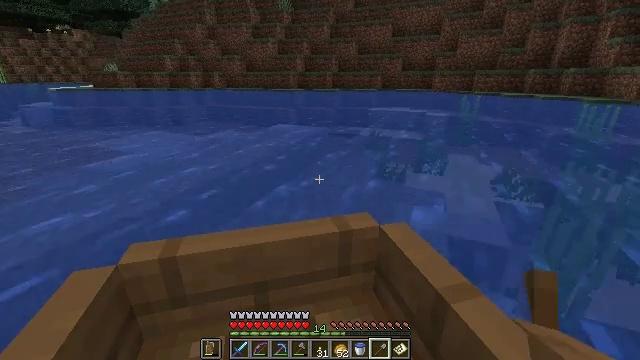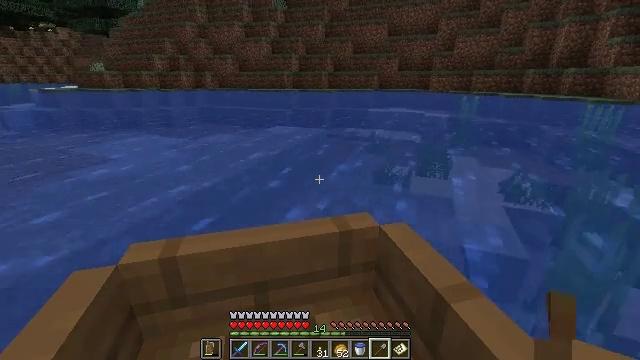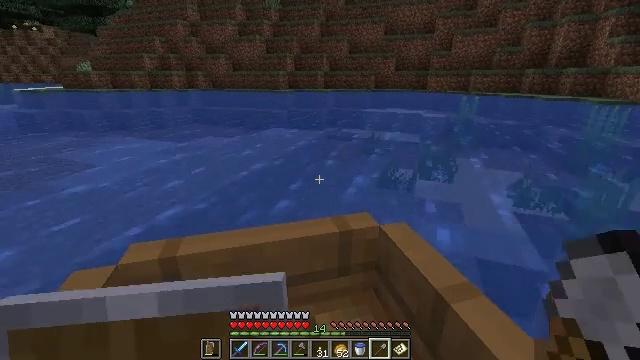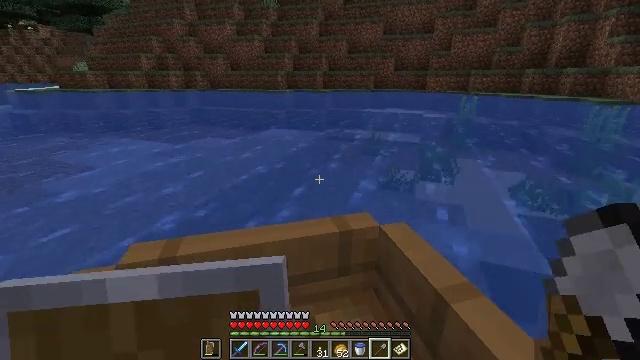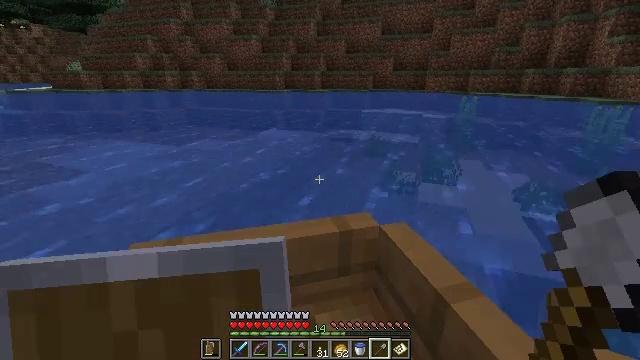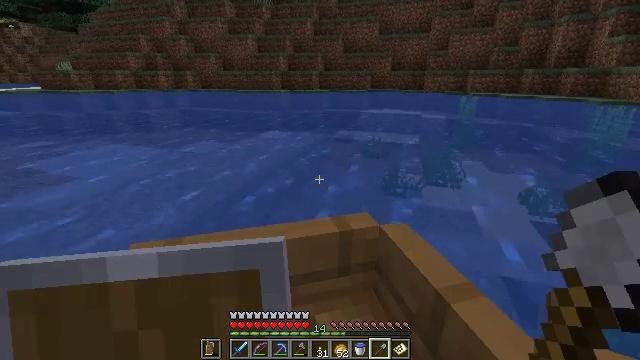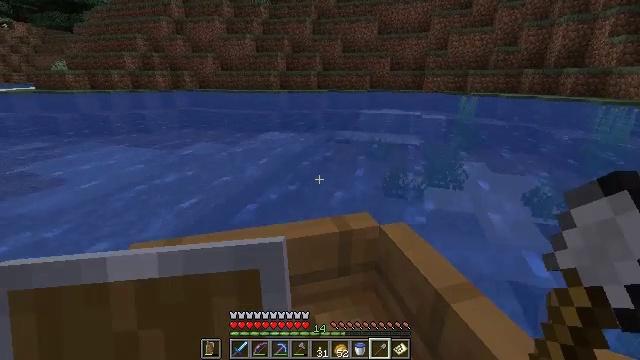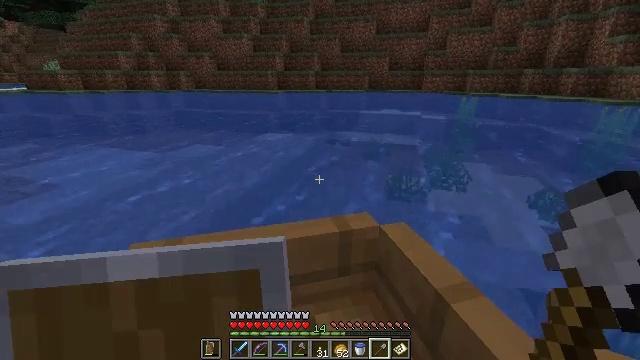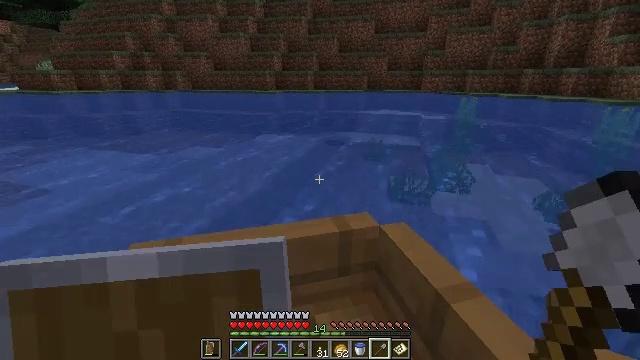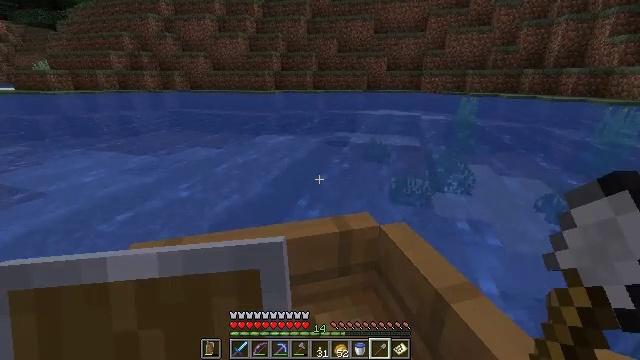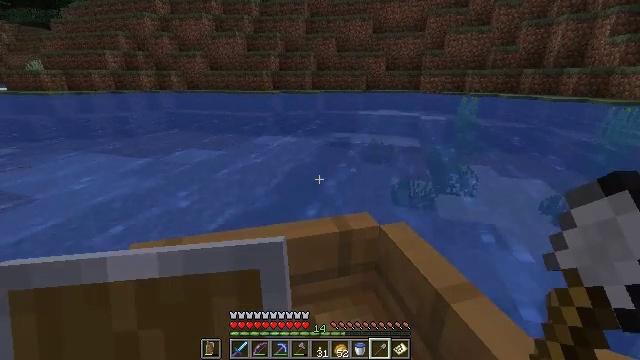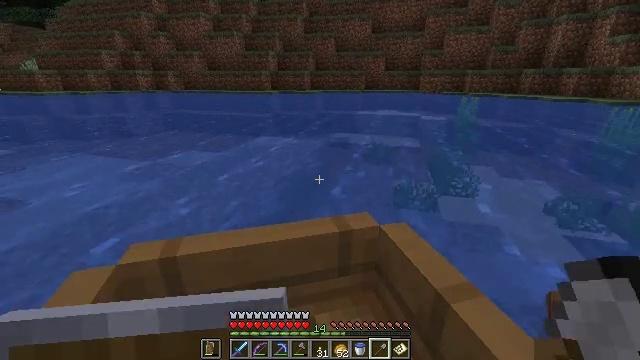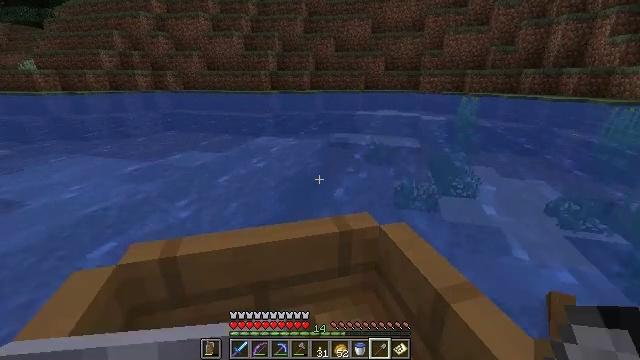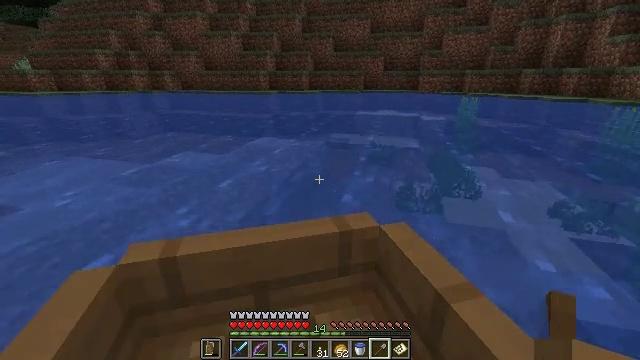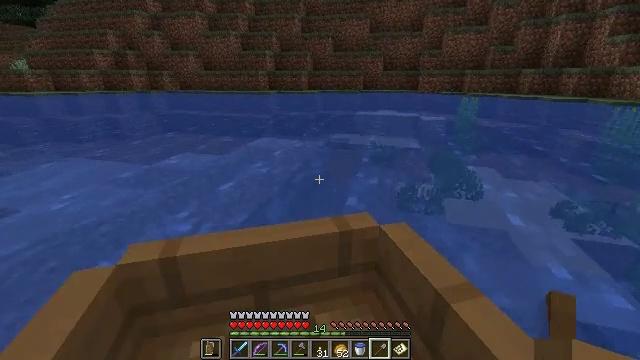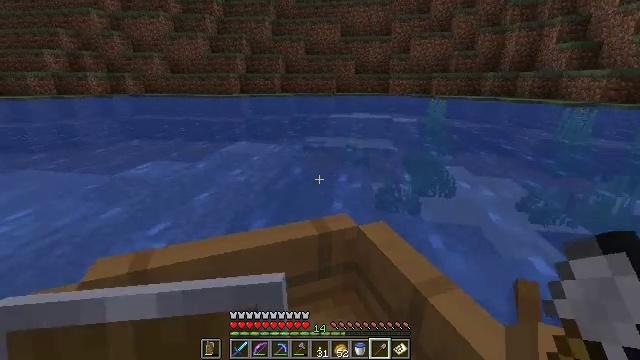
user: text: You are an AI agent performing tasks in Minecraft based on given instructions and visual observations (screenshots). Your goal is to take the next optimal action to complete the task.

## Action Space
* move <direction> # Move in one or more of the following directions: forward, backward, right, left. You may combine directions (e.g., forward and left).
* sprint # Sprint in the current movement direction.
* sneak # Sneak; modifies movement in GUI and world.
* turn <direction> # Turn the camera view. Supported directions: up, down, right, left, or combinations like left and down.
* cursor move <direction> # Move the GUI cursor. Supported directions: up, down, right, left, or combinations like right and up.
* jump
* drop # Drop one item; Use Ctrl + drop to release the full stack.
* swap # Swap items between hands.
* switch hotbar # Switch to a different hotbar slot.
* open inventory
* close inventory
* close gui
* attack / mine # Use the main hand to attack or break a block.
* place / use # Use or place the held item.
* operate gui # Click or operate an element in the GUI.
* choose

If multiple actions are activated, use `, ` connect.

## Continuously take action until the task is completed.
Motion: motion action
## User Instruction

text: Mine the clay from the riverbed.
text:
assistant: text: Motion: no_op
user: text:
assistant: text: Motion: no_op
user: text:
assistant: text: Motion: no_op
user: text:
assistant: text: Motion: no_op
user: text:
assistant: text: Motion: no_op
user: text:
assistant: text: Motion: no_op
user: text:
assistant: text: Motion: no_op
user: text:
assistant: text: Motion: no_op
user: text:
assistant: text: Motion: no_op
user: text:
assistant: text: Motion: move back
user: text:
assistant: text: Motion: move back
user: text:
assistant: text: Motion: move back
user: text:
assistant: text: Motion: no_op
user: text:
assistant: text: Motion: no_op
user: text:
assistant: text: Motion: turn right
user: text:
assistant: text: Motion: turn right and up
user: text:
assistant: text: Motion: turn right and up
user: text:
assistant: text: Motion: turn right and up
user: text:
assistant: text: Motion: turn right
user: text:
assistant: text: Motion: no_op
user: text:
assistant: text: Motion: no_op
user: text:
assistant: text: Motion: sneak
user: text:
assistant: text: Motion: sneak
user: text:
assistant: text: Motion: turn right and down
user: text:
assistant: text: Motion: turn right and down
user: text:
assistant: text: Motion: turn right and down
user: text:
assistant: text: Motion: turn right
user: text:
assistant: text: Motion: no_op
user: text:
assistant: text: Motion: move forward
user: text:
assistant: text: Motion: move forward, turn right